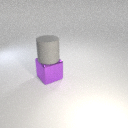
large gray rubber cylinder above large purple metal cube